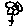
Label: flower